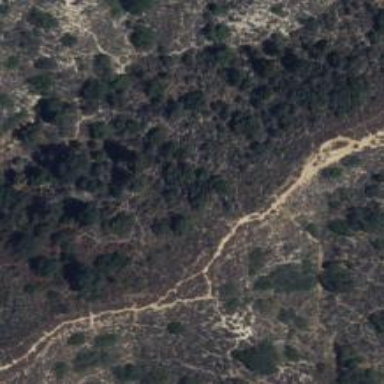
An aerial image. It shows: Path created through cutline.